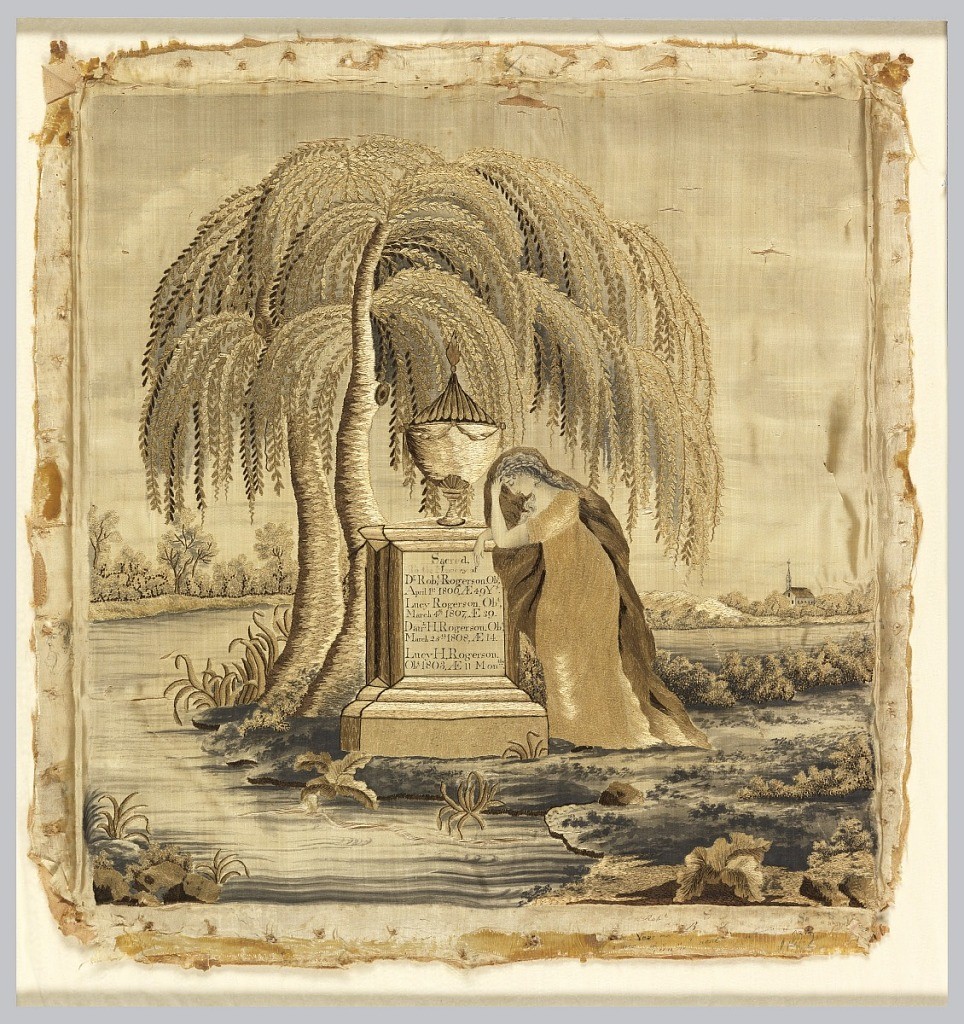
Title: Mourning sampler
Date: ca. 1810
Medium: silk embroidery on silk foundation Technique: embroidered and painted on plain weave Label: silk, painted and embroidered with silk
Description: Embroidered picture, nearly square in format, depicting a mourning female figure leaning on a tomb surmounted by an urn under the shade of a weeping willow. The tomb bears the inscription:
Sacred to the memory of Dr. Robt Rogerson. obt. April 1st 1806, AE 49 y's. Lucy Rogerson. obt. March 4th, 1807, AE 39. Danl. H. Rogerson. obt., March 25th, 1808, AE 14. Lucy H. Rogerson. obt. 1803, AE 11 months.
Embroidered in tan silk with toned watercolor washes. Trial sketch of head on left margin and trial letters in lower right and bottom margins.